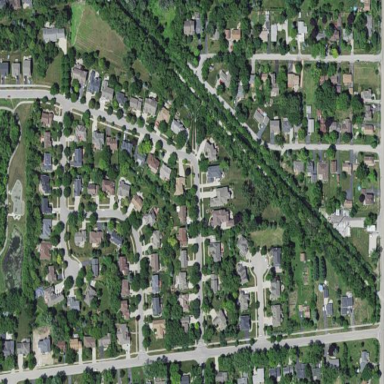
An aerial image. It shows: Residential area.